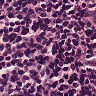
Metastatic tissue present: no